Question: I have two separate images.
1. CurvedPath image (Attached Below)
2. PersonImage

As you can see this path is not having perfect arc for single angle.
I have another PersonImage that I want to animate exactly above the center line for this arc image with zoom-in effect.
This animation should be start from bottom-left point to top-right point.
How to achieve this kind of animation?
I have read about QuartzCore and BeizerPath animation, but as I am having less knowledge about those, it will quiet difficult to me to achieve this quickly.
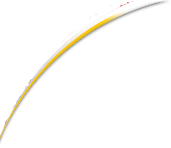
Answer: # Moving along a path
As long as you can get the exact path that you want to animate the image align you can do it using Core Animation and CAKeyframeAnimation.
Create a key frame animation for the position property and set it do animate along your path
'''
CAKeyframeAnimation *moveAlongPath = [CAKeyframeAnimation animationWithKeyPath:@"position"];
[moveAlongPath setPath:myPath]; // As a CGPath
'''
If you created your path as a UIBezierPath then you can easily get the CGPath by calling 'CGPath' on the bezier path.
Next you configure the animation with duration etc.
'''
[moveAlongPath setDuration:5.0]; // 5 seconds
// some other configurations here maybe...
'''
Now you add the animation to your imageView's layer and it will animate along the path.
'''
[[myPersonImageView layer] addAnimation:moveAlongPath forKey:@"movePersonAlongPath"];
'''
---
If you've never used Core Animation before, you need to add QuartzCore.framework to your project and add '#import <QuartzCore/QuartzCore.h>' at the top of your implementation.
## Creating a UIBezierPath
If you don't know what a bezier path is, look at <URL>:
'''
UIBezierPath *arcingPath = [UIBezierPath bezierPath];
[arcingPath moveToPoint:startPoint];
[arcingPath addCurveToPoint:endPoint
controlPoint1:controlPoint1
controlPoint2:controlPoint2];
CGPathRef animationPath = [arcingPath CGPath]; // The path you animate along
'''
# Zooming up
To achieve the zoom effect you can apply a similar animation using a CABasicAnimation for the transform of the layer. Simply animate from a 0-scaled transform (infinitely small) to a 1-scaled transform (normal size).
'''
CABasicAnimation *zoom = [CABasicAnimation animationWithKeyPath:@"transform"];
[zoom setFromValue:[NSValue valueWithCATransform3D:CATransform3DMakeScale(0.0, 0.0, 1.0);];
[zoom setToValue:[NSValue valueWithCATransform3D:CATransform3DIdentity];
[zoom setDuration:5.0]; // 5 seconds
// some other configurations here maybe...
[[myPersonImageView layer] addAnimation:zoom forKey:@"zoomPersonToNormalSize"];
'''
# Both at the same time
To have both animations run at the same time you add them to an animation group and add that to the person image view instead. If you do this then you configure the animation group (with duration and such instead of the individual animations).
'''
CAAnimationGroup *zoomAndMove = [CAAnimationGroup animation];
[zoomAndMove setDuration:5.0]; // 5 seconds
// some other configurations here maybe...
[zoomAndMove setAnimations:[NSArray arrayWithObjects:zoom, moveAlongPath, nil]];
[[myPersonImageView layer] addAnimation:zoomAndMove forKey:@"bothZoomAndMove"];
'''